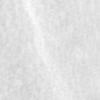
Label: no_change